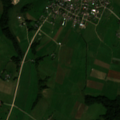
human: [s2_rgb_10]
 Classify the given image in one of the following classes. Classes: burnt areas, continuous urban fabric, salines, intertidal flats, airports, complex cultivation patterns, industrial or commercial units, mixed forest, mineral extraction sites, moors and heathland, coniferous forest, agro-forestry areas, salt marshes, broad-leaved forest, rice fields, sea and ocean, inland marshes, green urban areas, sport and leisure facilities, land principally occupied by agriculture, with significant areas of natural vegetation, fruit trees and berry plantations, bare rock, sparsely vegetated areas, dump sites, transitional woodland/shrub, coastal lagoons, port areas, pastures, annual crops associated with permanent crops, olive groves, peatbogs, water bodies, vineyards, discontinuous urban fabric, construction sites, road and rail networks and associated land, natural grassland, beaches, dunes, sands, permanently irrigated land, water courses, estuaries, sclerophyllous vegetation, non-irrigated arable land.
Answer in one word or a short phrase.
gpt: discontinuous urban fabric, non-irrigated arable land, pastures, complex cultivation patterns, land principally occupied by agriculture, with significant areas of natural vegetation, mixed forest